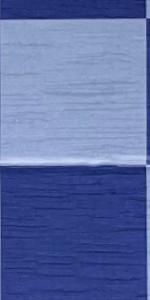
Label: Empty